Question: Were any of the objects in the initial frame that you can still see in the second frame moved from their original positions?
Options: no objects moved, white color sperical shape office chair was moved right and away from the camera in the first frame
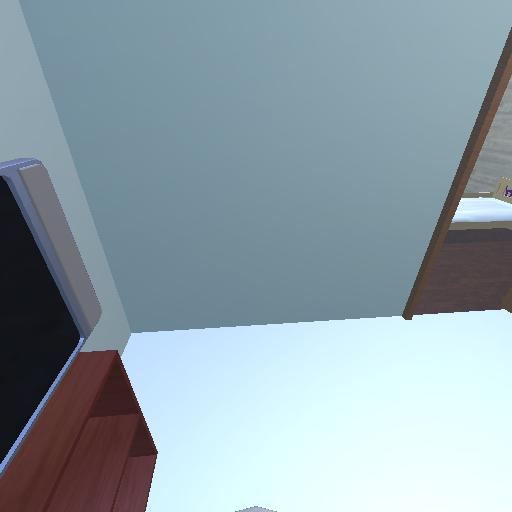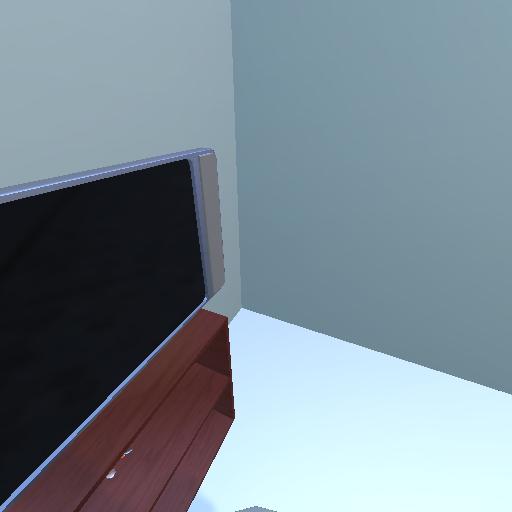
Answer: no objects moved